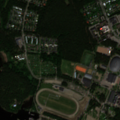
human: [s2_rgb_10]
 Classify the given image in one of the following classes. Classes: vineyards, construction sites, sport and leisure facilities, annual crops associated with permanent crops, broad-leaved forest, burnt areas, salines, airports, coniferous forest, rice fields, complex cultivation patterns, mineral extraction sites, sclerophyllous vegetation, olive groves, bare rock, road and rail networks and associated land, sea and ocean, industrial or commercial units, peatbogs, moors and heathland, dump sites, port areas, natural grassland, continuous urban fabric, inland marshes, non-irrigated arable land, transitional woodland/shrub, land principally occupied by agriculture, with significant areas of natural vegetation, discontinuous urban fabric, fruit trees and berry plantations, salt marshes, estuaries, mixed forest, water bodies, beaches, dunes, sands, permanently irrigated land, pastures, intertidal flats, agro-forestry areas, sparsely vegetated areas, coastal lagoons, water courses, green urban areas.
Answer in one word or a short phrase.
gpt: discontinuous urban fabric, industrial or commercial units, green urban areas, sport and leisure facilities, coniferous forest, water bodies